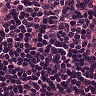
Metastatic tissue present: no